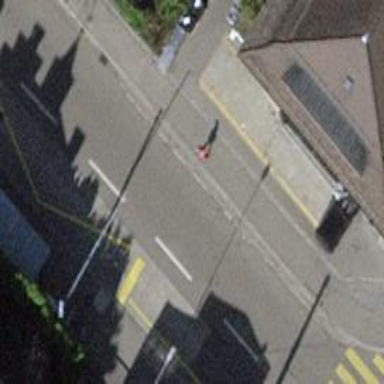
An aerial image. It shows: Bus stop for trolleybuses with designated stop position for public transport.